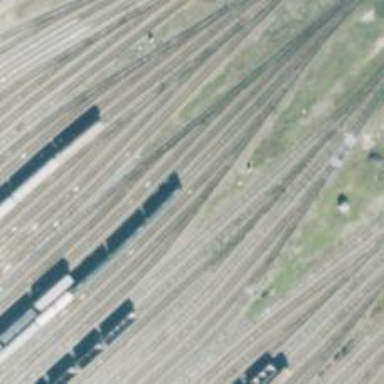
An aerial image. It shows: Railway yard used for servicing trains.